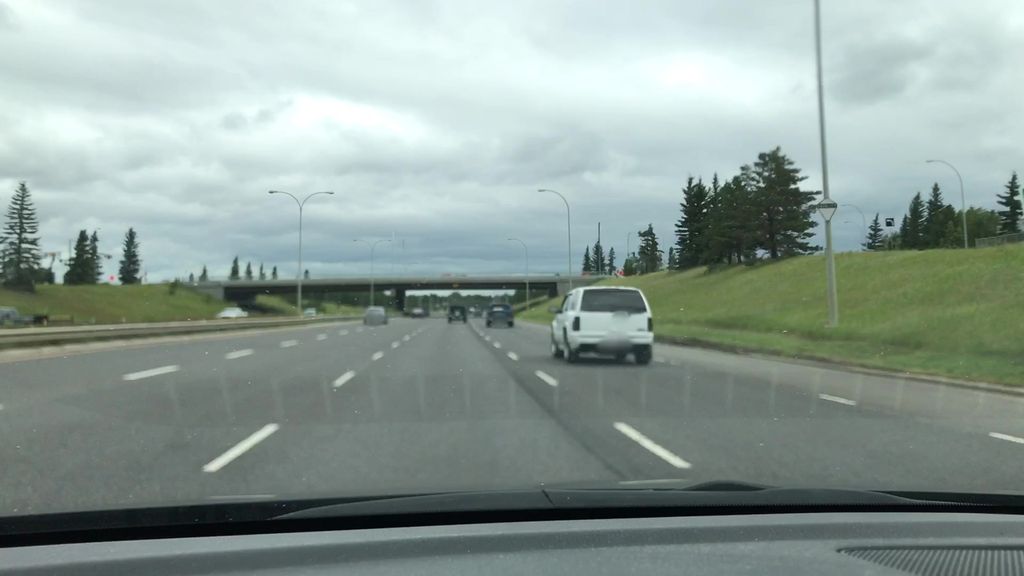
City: edmonton